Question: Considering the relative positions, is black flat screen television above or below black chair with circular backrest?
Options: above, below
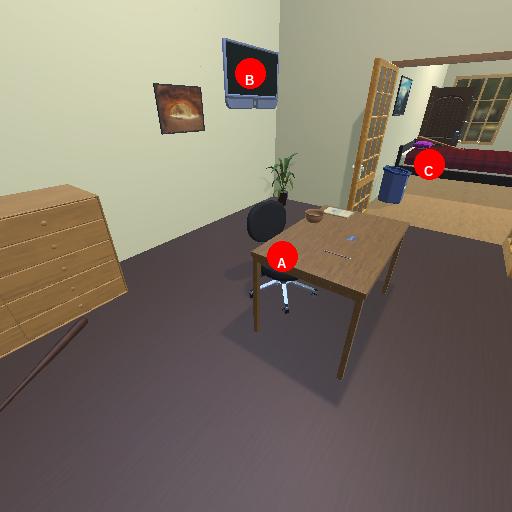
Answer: above